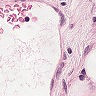
Metastatic tissue present: no